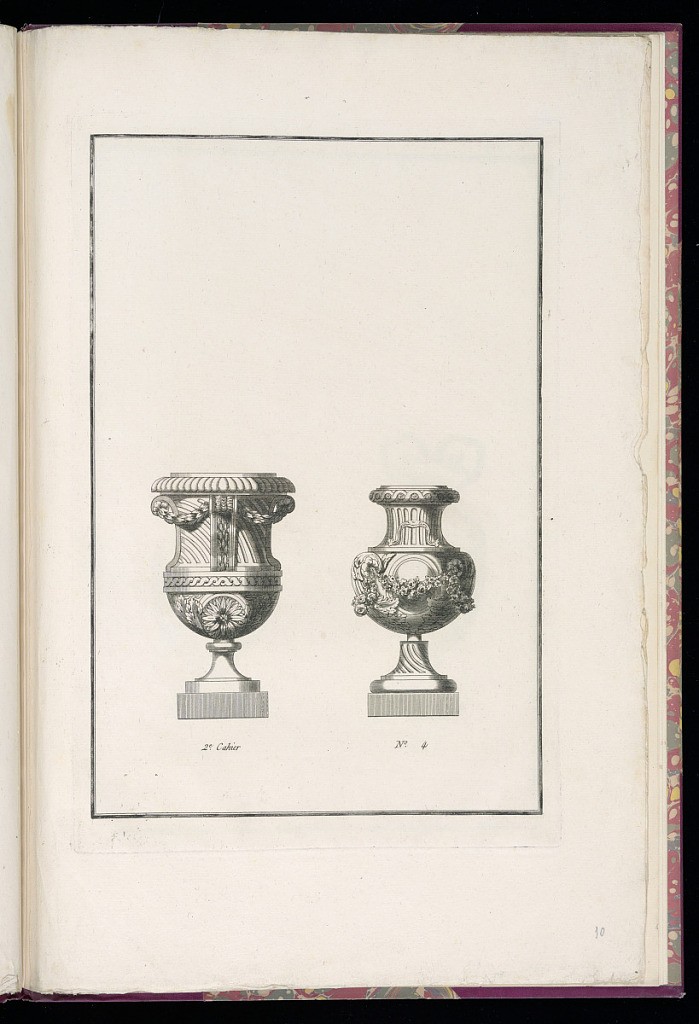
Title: Ornamental Vase Design
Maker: St. G..., active 18th century
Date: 1772-1777
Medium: Engraving on paper
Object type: Print
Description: Two vases side by side. The vase on the left is of a krater shape, with egg patterning at the lip, and a meander band at the belly. There is a large rosette at the bottom, and the foot is tapered. The vase is elevated on a tiered socle. The vase on the right is of a jug shape and has a guilloche with rosettes at the lip. The neck of the vase is fluted, and the body has a floral garland across it. The foot of the vase has spiraling fluting, and the vase is elevated on a short socle. The plate is numbered.